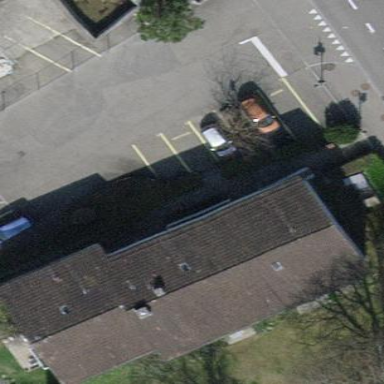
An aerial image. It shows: Building with grey gabled roof.